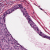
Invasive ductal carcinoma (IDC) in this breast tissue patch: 0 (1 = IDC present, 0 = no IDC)